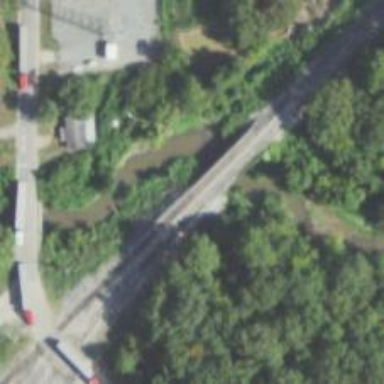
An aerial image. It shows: Railway bridge.